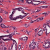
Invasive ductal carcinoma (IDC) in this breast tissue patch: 1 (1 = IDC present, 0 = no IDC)